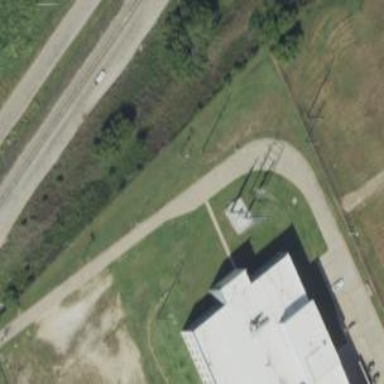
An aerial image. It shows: Switch tower for power distribution.